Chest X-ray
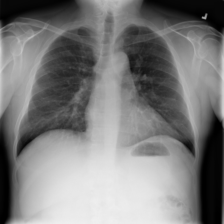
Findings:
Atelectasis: negative
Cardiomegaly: negative
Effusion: negative
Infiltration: negative
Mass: negative
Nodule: negative
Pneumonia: negative
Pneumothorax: negative
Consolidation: negative
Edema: negative
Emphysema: negative
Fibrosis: negative
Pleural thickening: negative
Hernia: negative